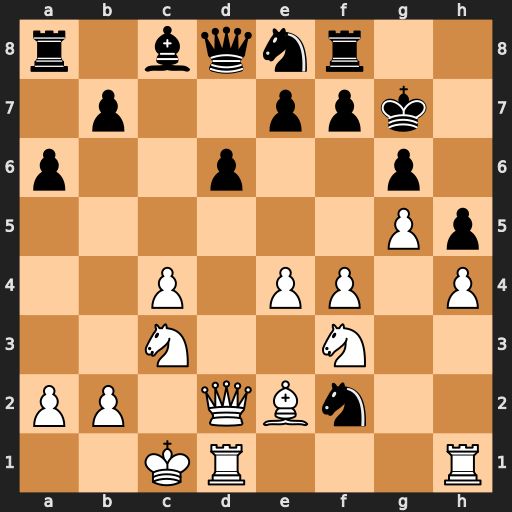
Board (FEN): r1bqnr2/1p2ppk1/p2p2p1/6Pp/2P1PP1P/2N2N2/PP1QBn2/2KR3R
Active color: w
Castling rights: -
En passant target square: -
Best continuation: Qd4+ Kg8 Qxf2